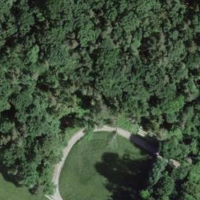
EUNIS habitat code: 41
Species observed at this site:
Alnus incana
Arum maculatum
Mercurialis perennis
Clematis vitalba